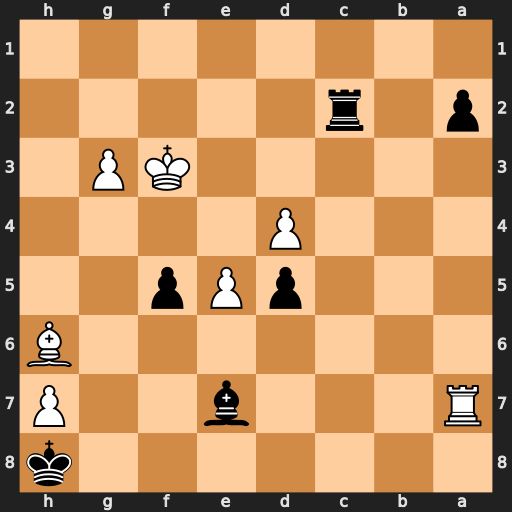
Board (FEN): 7k/R3b2P/7B/3pPp2/3P4/5KP1/p1r5/8
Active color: b
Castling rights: -
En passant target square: -
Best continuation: Rc3+ Kf4 Ra3 Rxe7 a1=Q